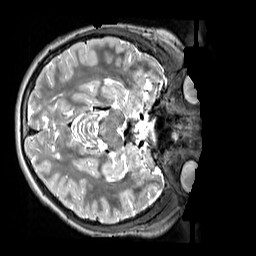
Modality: T2w
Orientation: axial
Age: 11
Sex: male
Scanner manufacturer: siemens
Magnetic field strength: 3 T
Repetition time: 3.2 s
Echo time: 0.408 s